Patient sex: F
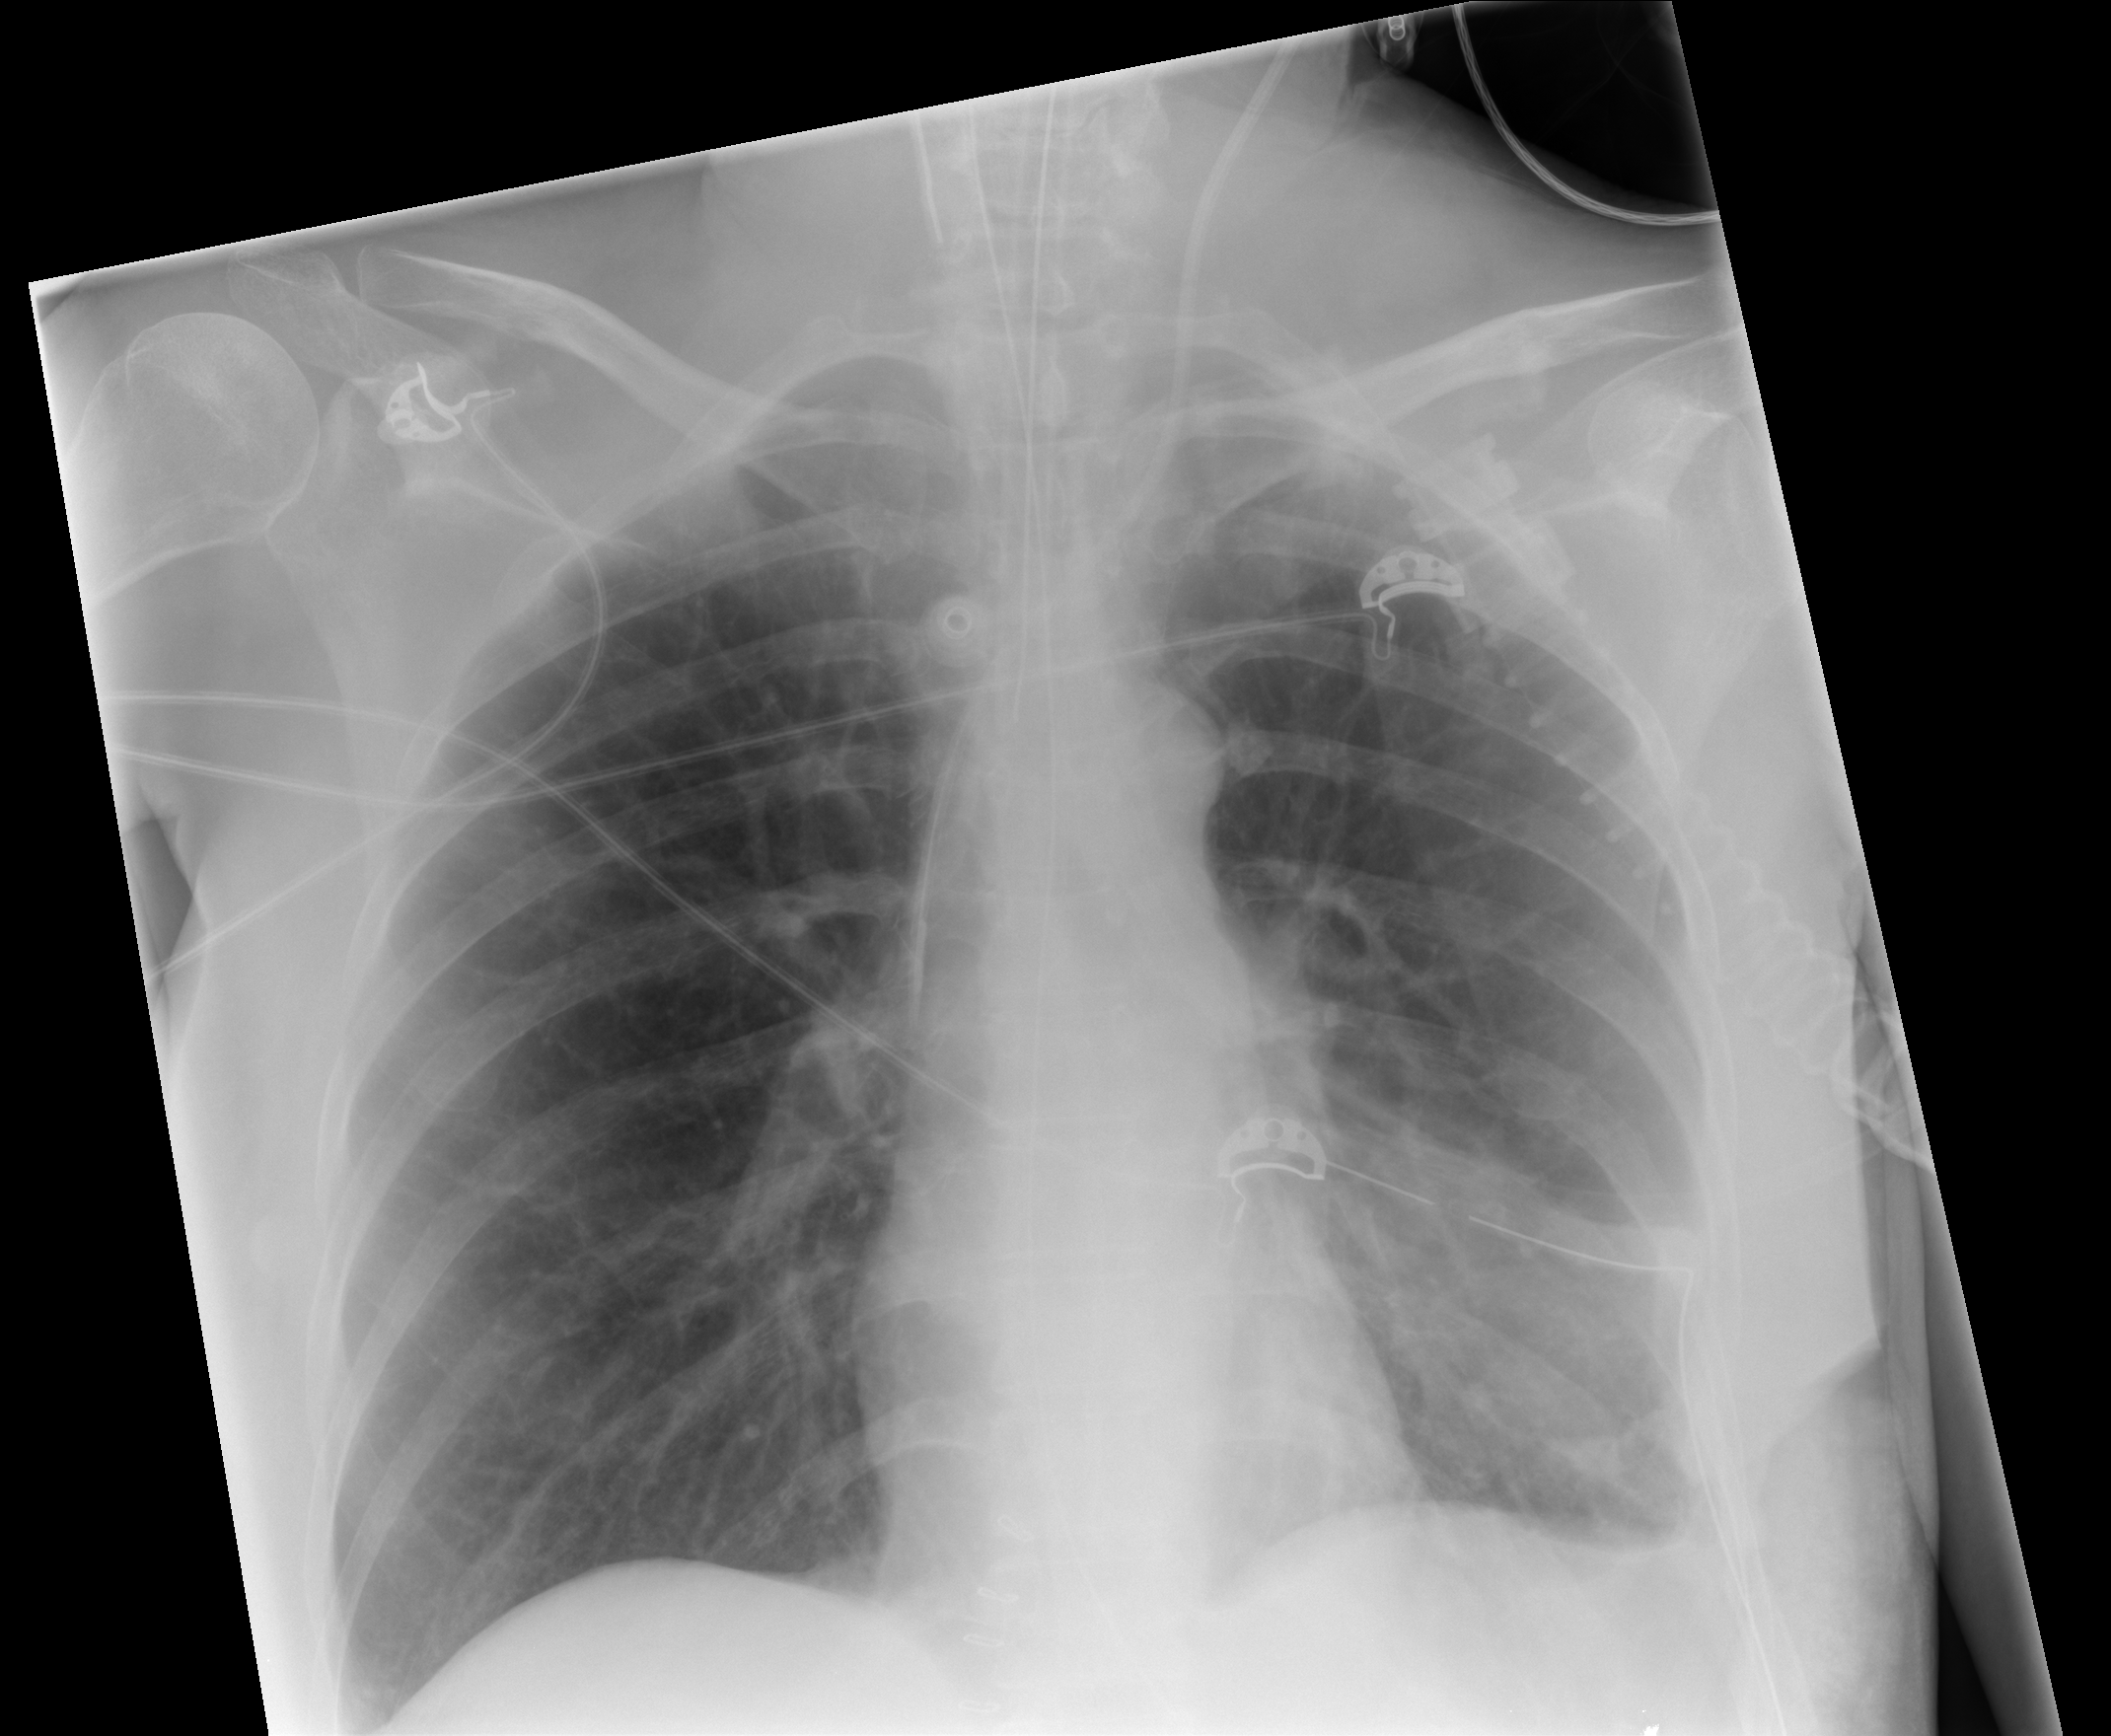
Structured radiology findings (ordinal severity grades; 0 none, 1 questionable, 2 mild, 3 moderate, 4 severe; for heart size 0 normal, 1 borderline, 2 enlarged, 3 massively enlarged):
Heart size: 0
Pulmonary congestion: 0
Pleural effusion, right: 0
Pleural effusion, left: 2
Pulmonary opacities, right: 0
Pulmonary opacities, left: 0
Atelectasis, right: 0
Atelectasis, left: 2